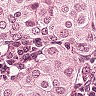
Metastatic tissue present: yes